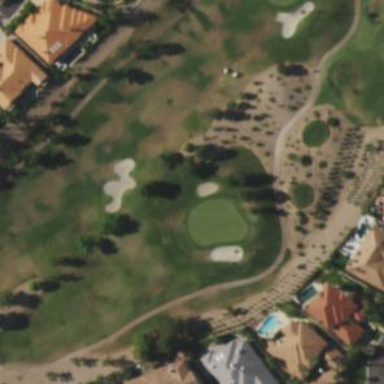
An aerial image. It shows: Rough grassy area used for golf.